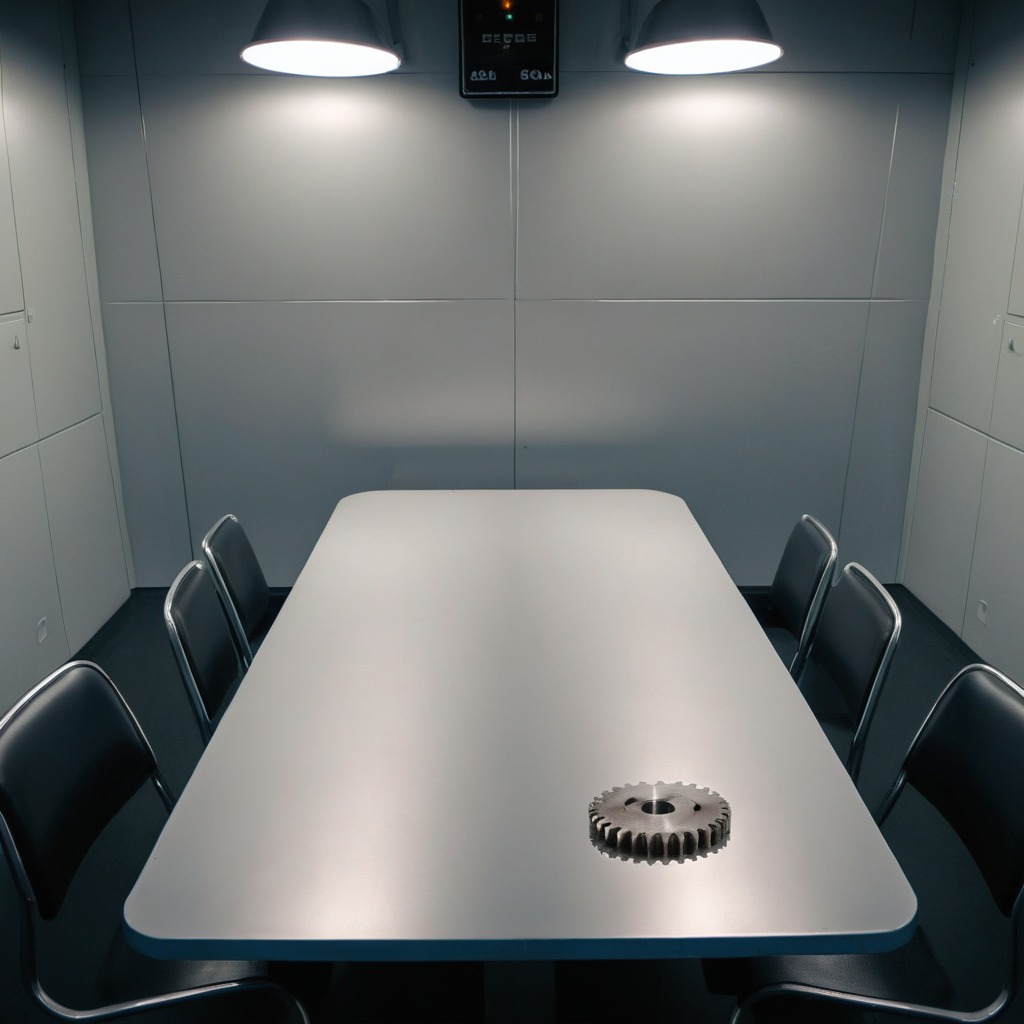
A steel gear with teeth is lying on the table in the railway signal maintenance room.